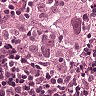
Metastatic tissue present: yes